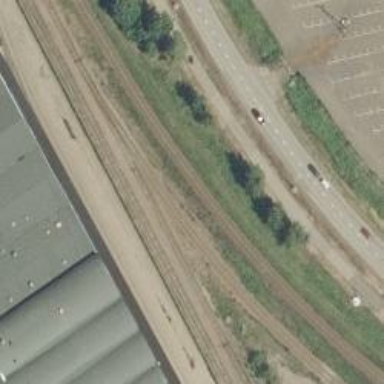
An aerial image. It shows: Rail spur service.